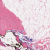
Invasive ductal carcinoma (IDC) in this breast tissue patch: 0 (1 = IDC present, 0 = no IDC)